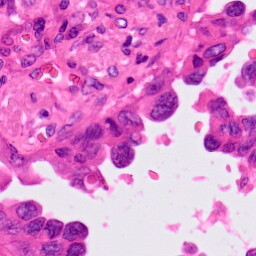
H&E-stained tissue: Lung